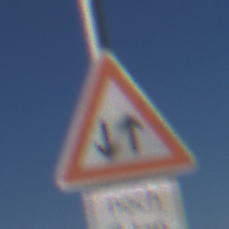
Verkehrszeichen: Gegenverkehr
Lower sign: LaengeEinerStrecke4
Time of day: MorningAfternoon
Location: Outdoor (RoadRail)
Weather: Clear
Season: NotSpecified
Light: Natural